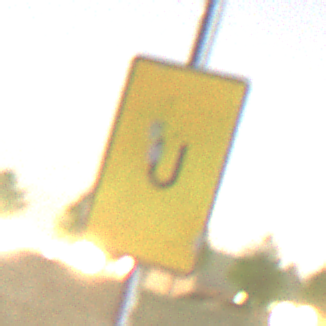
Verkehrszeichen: AnkuendigungOderFortsetzungUmleitungOhnePfeilsymbol
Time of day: Night
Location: Outdoor (Nature)
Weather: Clear
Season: NotSpecified
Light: Natural